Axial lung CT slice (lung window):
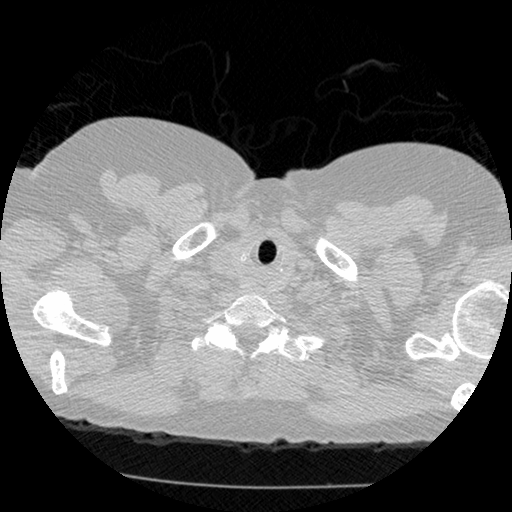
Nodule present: no